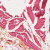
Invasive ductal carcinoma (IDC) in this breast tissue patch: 0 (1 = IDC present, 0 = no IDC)